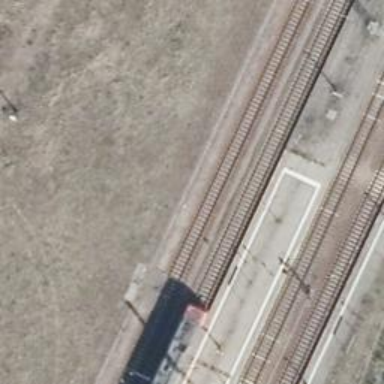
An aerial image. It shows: Railway signal.